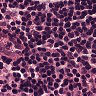
Metastatic tissue present: no